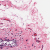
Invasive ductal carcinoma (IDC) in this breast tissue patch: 0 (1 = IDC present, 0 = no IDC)